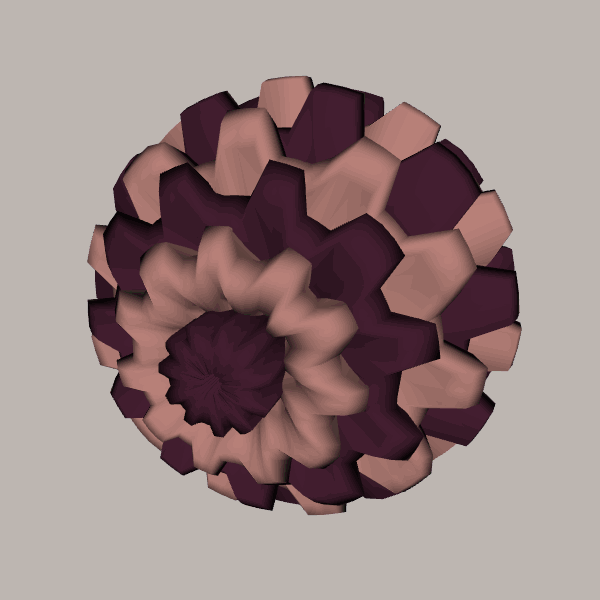
Background: light